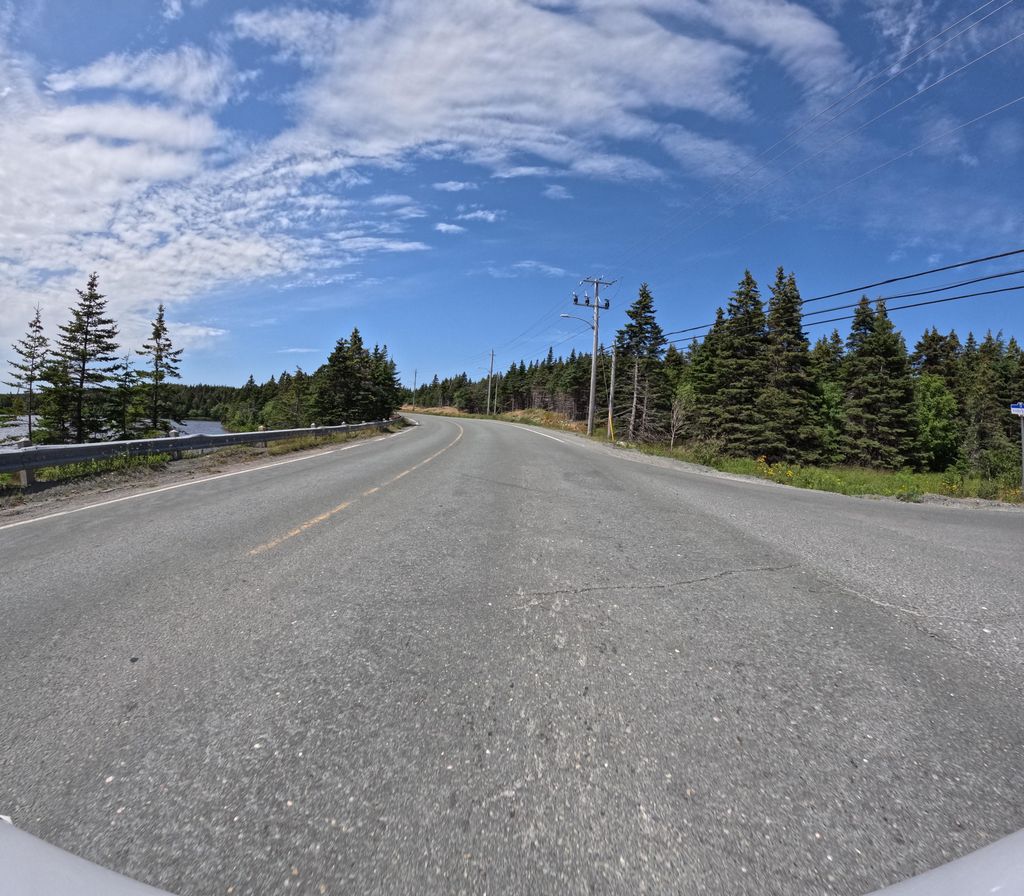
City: st_johns